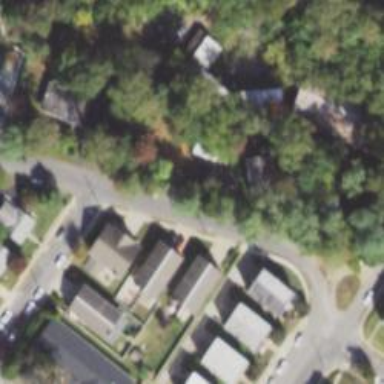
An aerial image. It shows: Alleyway designated as service road.